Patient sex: F
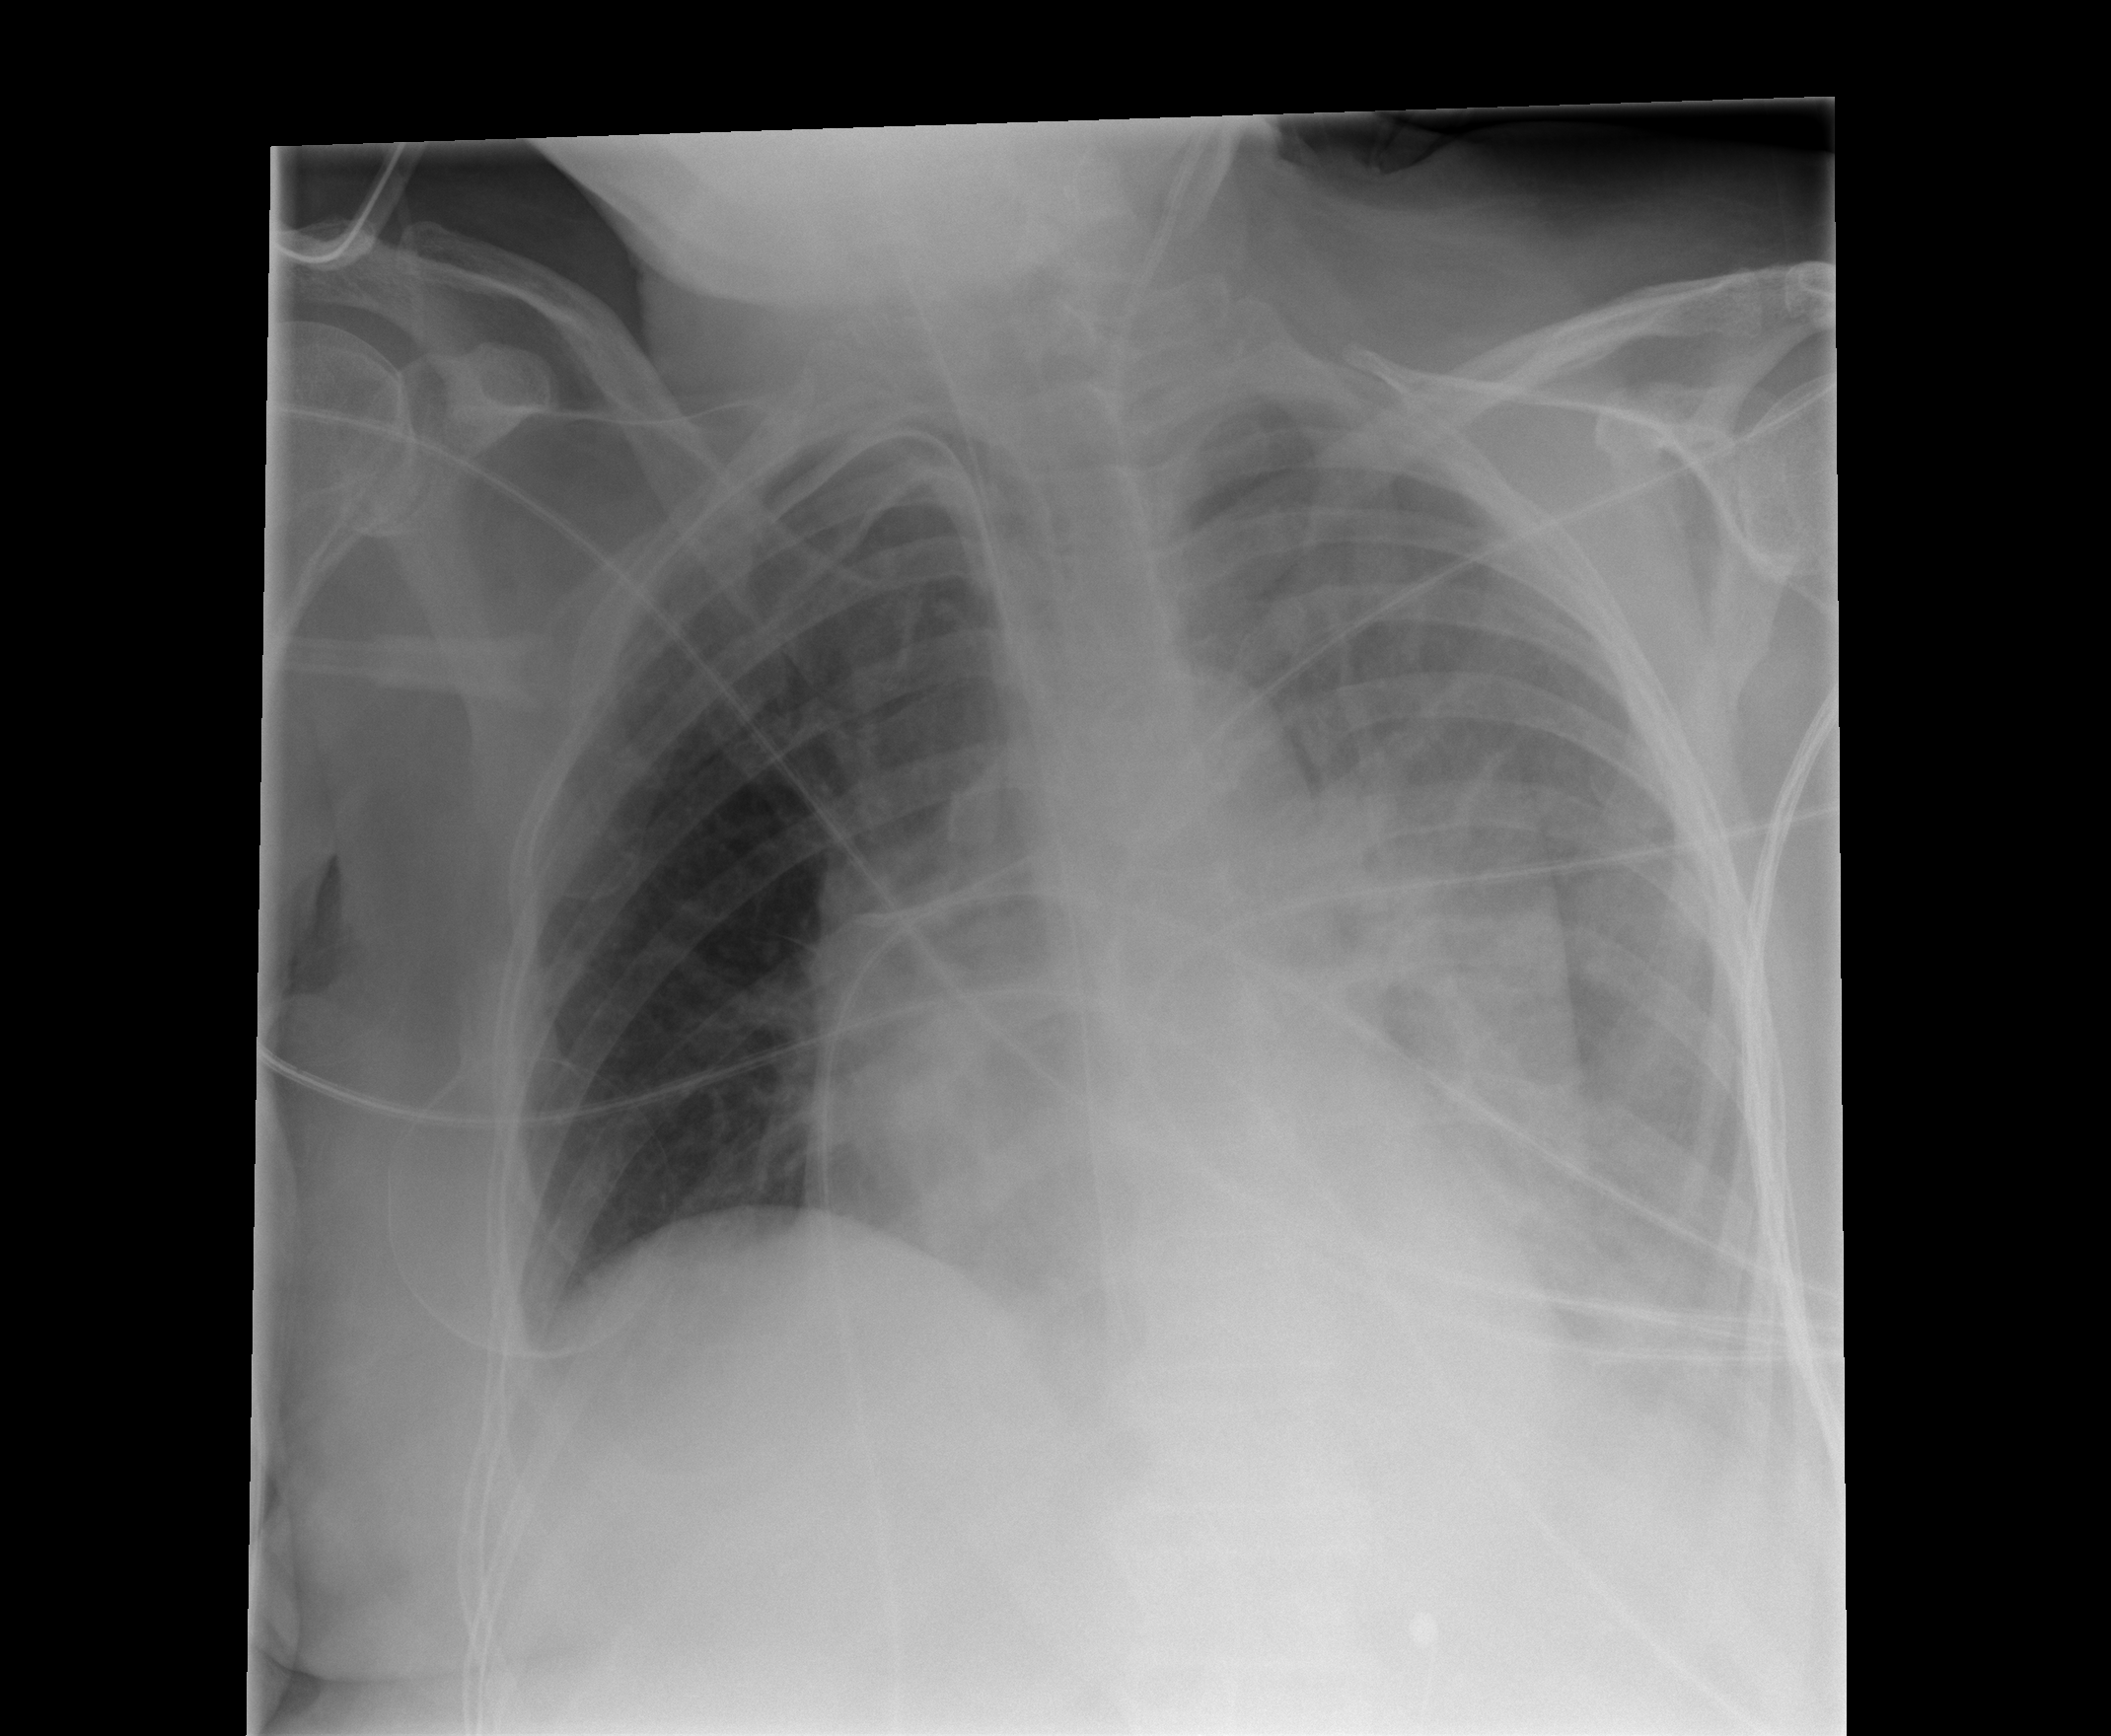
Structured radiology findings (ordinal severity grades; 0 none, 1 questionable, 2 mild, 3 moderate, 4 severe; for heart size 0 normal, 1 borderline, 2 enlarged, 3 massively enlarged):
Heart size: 1
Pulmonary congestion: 2
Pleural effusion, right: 2
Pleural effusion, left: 2
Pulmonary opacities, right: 0
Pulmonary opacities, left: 0
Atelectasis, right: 2
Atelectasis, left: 2